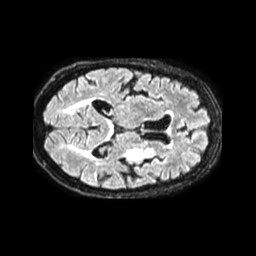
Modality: FLAIR
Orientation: axial
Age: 70
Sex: female
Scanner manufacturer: philips
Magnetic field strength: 1.5 T
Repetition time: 4.8 s
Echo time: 0.3383 s